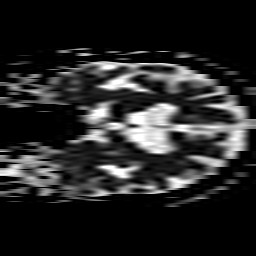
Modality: ADC
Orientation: coronal
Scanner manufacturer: philips
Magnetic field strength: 1.5 T
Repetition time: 4.769 s
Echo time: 0.07764 s